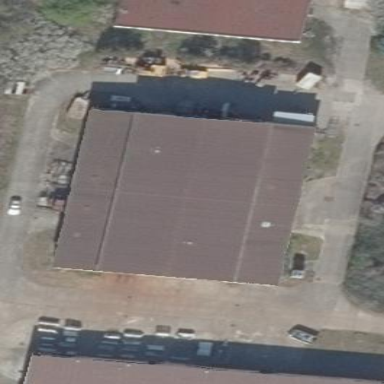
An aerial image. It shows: Industrial building.